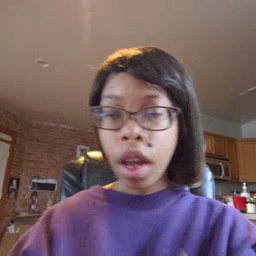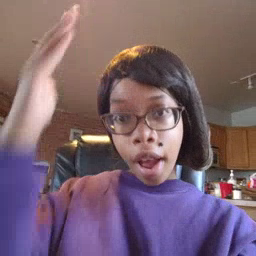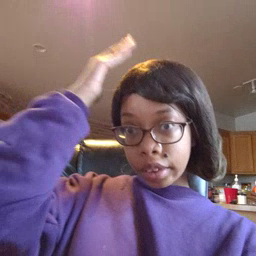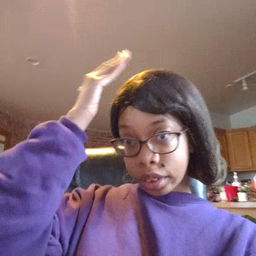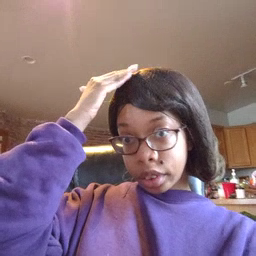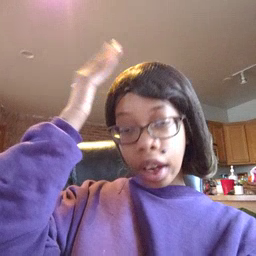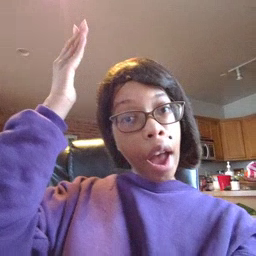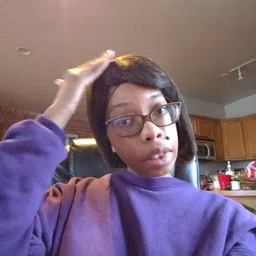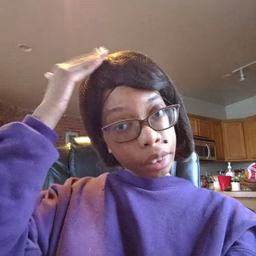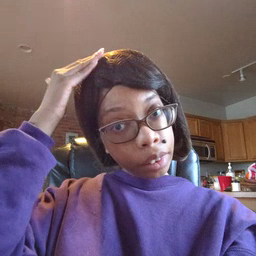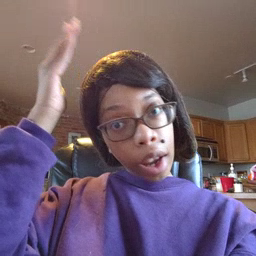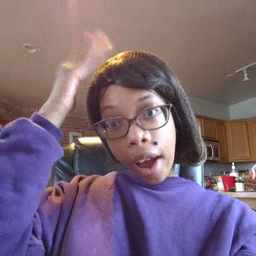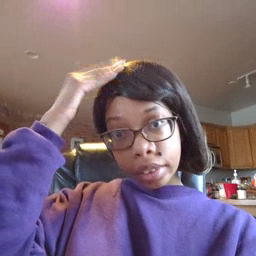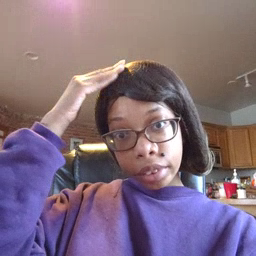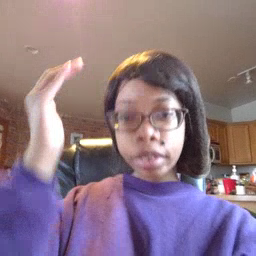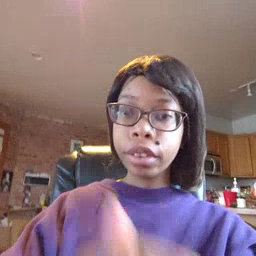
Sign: hat